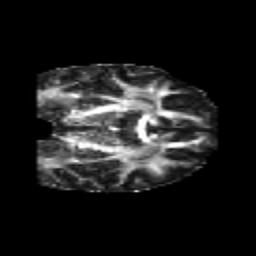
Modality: FA
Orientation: coronal
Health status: healthy
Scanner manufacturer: philips
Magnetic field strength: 3 T
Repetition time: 6.964 s
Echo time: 0.092 s